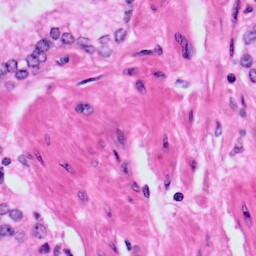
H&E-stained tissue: Prostate